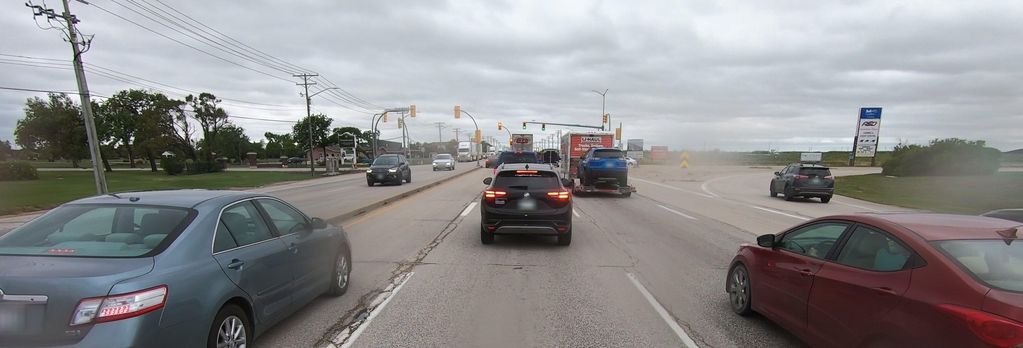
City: winnipeg